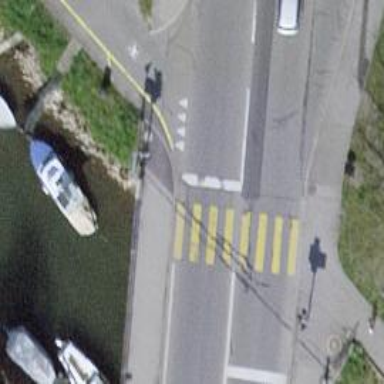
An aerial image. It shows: Marked crossing with traffic signals.